【题型】解答题　【知识点】解析几何　【难度】medium
如图，双曲线 $E: \frac{x^2}{a^2} - \frac{y^2}{b^2} = 1(a > 0,b > 0)$ 的实轴长为 4，离心率为 $\frac{\sqrt{5}}{2}$，斜率为 $k$ 的直线 $l$ 过 $x$ 轴上一点 $A(t,0)$，双曲线上存在关于直线 $l$ 对称的不同两点 $B,C$，直线 $BC$ 与直线 $l$ 及 $y$ 轴的交点分别为 $P,Q$。}

(1) 求双曲线 $E$ 的标准方程；

(2) 当 $k = \frac{1}{3}$ 时，求 $t$ 的取值范围；

(3) 当 $t = -3$ 时，求 $S_{\triangle APQ}$ 的最小值。
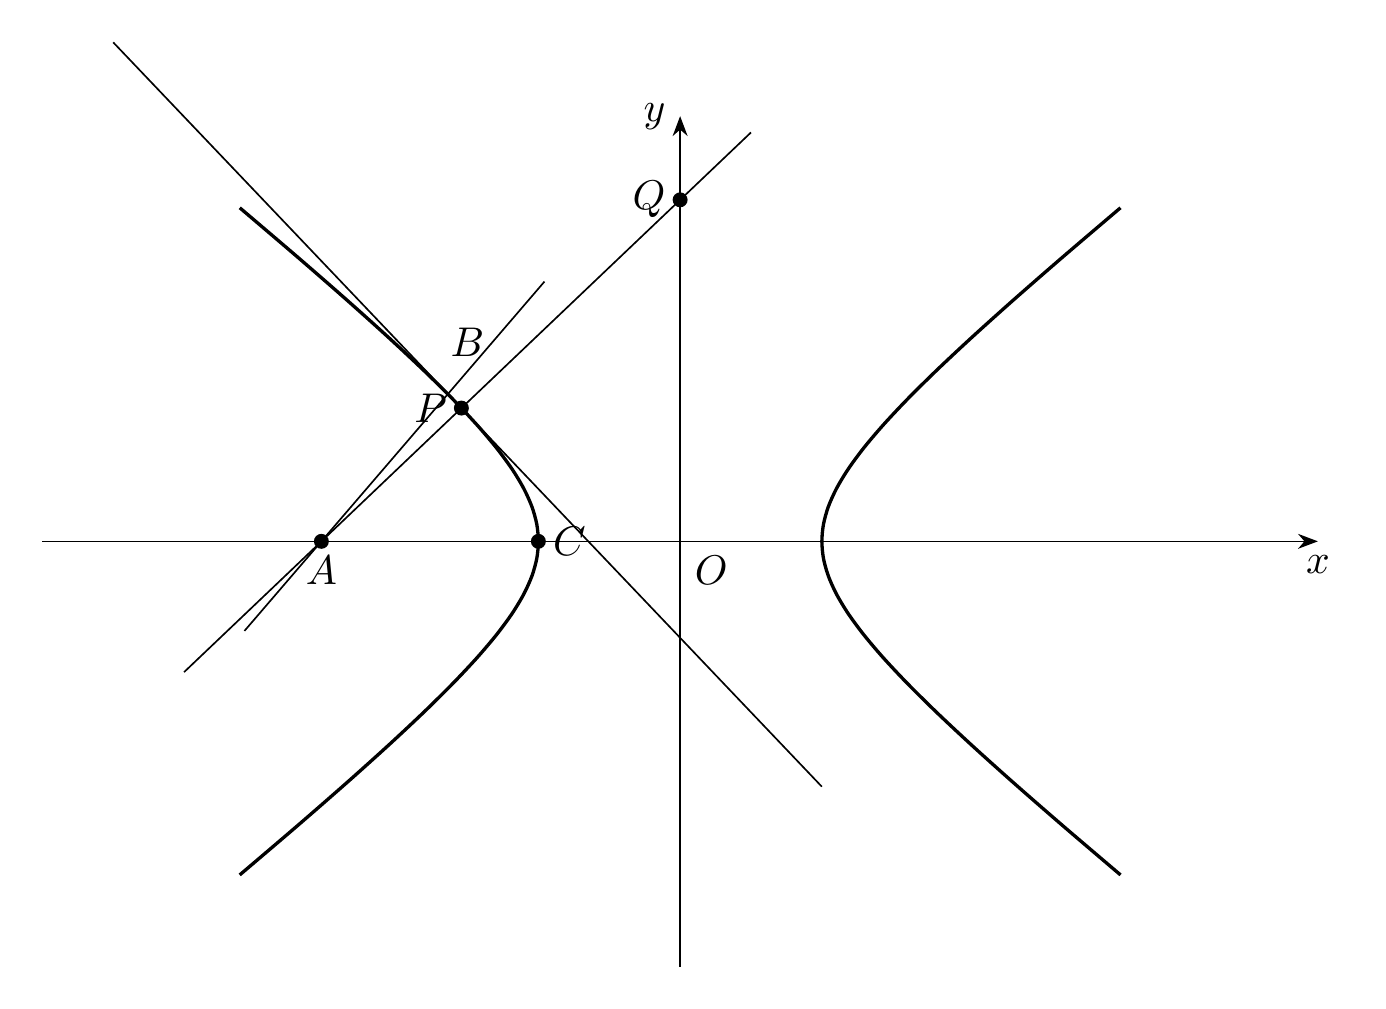
【解答】
\noindent \textbf{【详解】}
(1) 因为实轴长为 $4$，则 $2a = 4$，所以 $a = 2$。
因为离心率为 $e = \frac{c}{a} = \frac{\sqrt{5}}{2}$，所以 $c = \sqrt{5}$，
所以 $b^2 = c^2 - a^2 = 1$，
所以双曲线 $E$ 的标准方程为 $\frac{x^2}{4} - y^2 = 1$。

---

(2) 设 $P(x_0,y_0)$，$B(x_1,y_1)$，$C(x_2,y_2)$，由题意可知 $k \neq 0$，故可设直线 $BC$ 方程为 $y = -\frac{1}{k}x + m$，
联立 $\begin{cases} y = -\frac{1}{k}x + m \\ \frac{x^2}{4} - y^2 = 1 \end{cases}$，得 $(k^2 - 4)x^2 + 8mkx - 4k^2m^2 - 4k^2 = 0$，
$\Delta = (8mk)^2 - 4(k^2 - 4)(-4k^2m^2 - 4k^2) = 16k^2(k^2m^2 + k^2 - 4) > 0$，
解得 $m^2 > \frac{4}{k^2} - 1$。

由韦达定理得 $x_1 + x_2 = \frac{-8mk}{k^2 - 4}$，
所以 $x_0 = \frac{x_1 + x_2}{2} = \frac{-4mk}{k^2 - 4}$，$y_0 = \frac{y_1 + y_2}{2} = -\frac{1}{k}\frac{(x_1 + x_2) + 2m}{2} = \frac{mk^2}{k^2 - 4}$。

当 $k = \frac{1}{3}$ 时，$x_0 = \frac{12m}{35}$，$y_0 = -\frac{m}{35}$，
因为 $\frac{1}{3} = k = \frac{y_0}{x_0 - t}$，所以 $t = x_0 - 3y_0 = \frac{3m}{7}$。

因为 $m^2 > \frac{4}{k^2} - 1 = 35$，即 $m > \sqrt{35}$ 或 $m < -\sqrt{35}$，
所以 $t > \frac{3\sqrt{35}}{7}$ 或 $t < -\frac{3\sqrt{35}}{7}$，即 $t$ 的取值范围为 $\left(-\infty,-\frac{3\sqrt{35}}{7}\right) \cup \left(\frac{3\sqrt{35}}{7},+\infty\right)$。

---

(3) 当 $t = -3$ 时，由 (2) 得，$Q(0,m)$，$A(-3,0)$。

因为 $k = \frac{y_0}{x_0 - t} = \frac{y_0}{x_0 + 3} = \frac{\frac{mk^2}{k^2 - 4}}{\frac{-4mk}{k^2 - 4} + 3} = \frac{mk^2}{-4mk + 3k^2 - 12}$，
所以 $-4mk + 3k^2 - 12 = mk$，
所以 $m = \frac{3(k^2 - 4)}{5k}$，整理的 $\frac{mk}{k^2 - 4} = \frac{3}{5}$。

又 $x_0 + 3 = \frac{mk^2}{k^2 - 4}$，$y_0 = \frac{mk^2}{k^2 - 4}$，
所以 $|PA| = \sqrt{(x_0 + 3)^2 + y_0^2} = \sqrt{1 + \frac{1}{k^2}}|y_0| = \left|\frac{mk\sqrt{1 + k^2}}{k^2 - 4}\right| = \frac{3}{5}\sqrt{1 + k^2}$，
$|PQ| = \sqrt{x_0^2 + (y_0 - m)^2} = \sqrt{x_0^2 + \frac{16m^2}{(k^2 - 4)^2}}$。

因为 $\frac{mk}{k^2 - 4} = \frac{3}{5}$，所以 $\frac{m}{k^2 - 4} = \frac{3}{5k}$，$x_0 = \frac{-4mk}{k^2 - 4} = -\frac{12}{5}$，
所以 $|PQ| = \sqrt{\frac{144}{25} + \frac{144}{25k^2}} = \frac{12}{5}\frac{\sqrt{1 + k^2}}{|k|}$，
所以 $S_{\triangle APQ} = \frac{1}{2}|PA| \cdot |PQ| = \frac{18}{25}\sqrt{1 + k^2} \times \frac{\sqrt{1 + k^2}}{|k|} = \frac{18}{25} \cdot \frac{1 + k^2}{|k|} = \frac{18}{25}\left(|k| + \frac{1}{|k|}\right)$
$\ge \frac{18}{25} \times 2\sqrt{|k| \times \frac{1}{|k|}} = \frac{36}{25}$，
当且仅当 $|k| = \frac{1}{|k|}$，即 $k = \pm 1$ 时取等号，此时 $m^2 = \frac{9(k^2 - 4)^2}{25k^2} = \frac{81}{25}$，
所以 $\Delta = 16k^2(k^2m^2 + k^2 - 4) = 16\left(\frac{81}{25} + 1 - 4\right) > 0$，满足题意。

综上，$S_{\triangle APQ}$ 的最小值为 $\frac{36}{25}$。